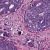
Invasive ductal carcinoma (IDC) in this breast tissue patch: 0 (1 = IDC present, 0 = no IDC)